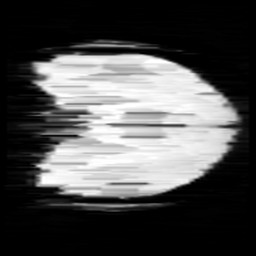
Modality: minIP
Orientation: coronal
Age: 11
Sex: female
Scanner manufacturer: siemens
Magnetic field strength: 3 T
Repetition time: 0.027 s
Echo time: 0.02 s